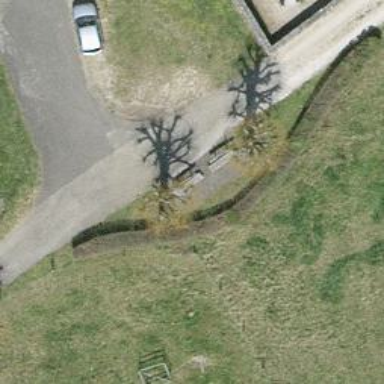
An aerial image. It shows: Bench for seating.